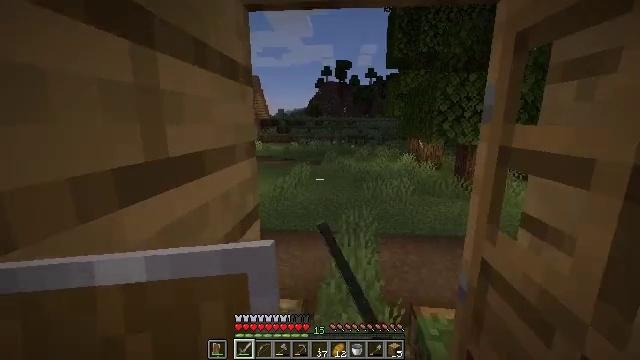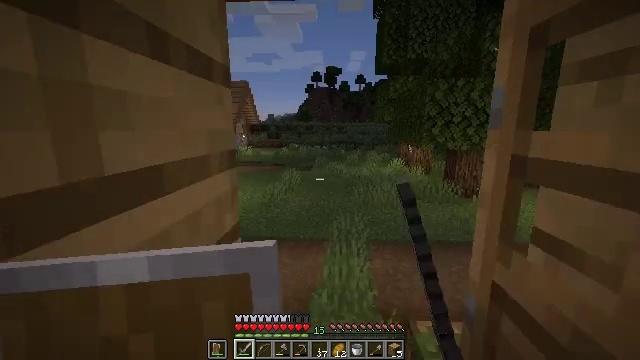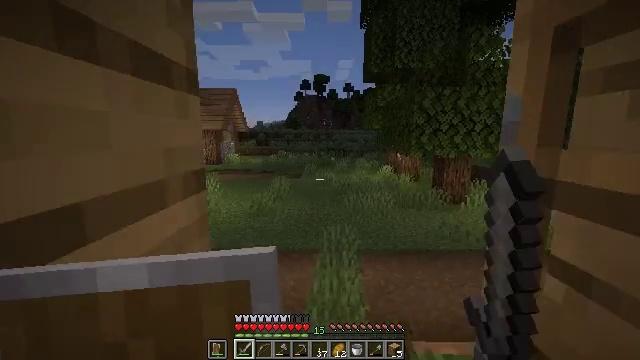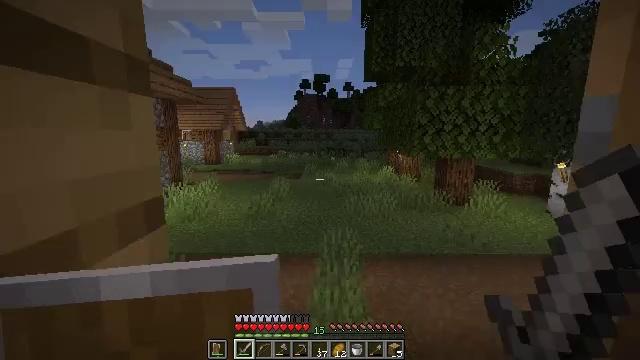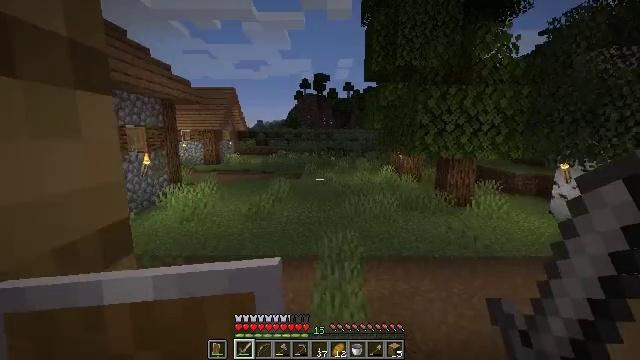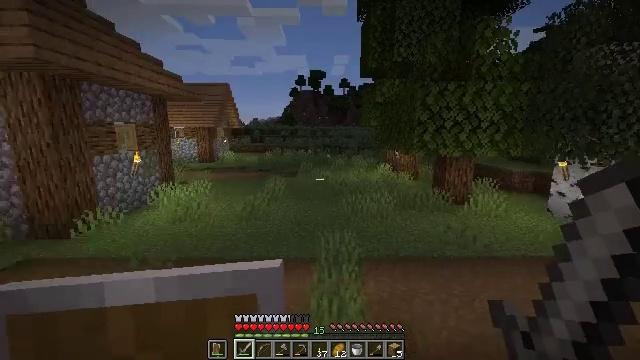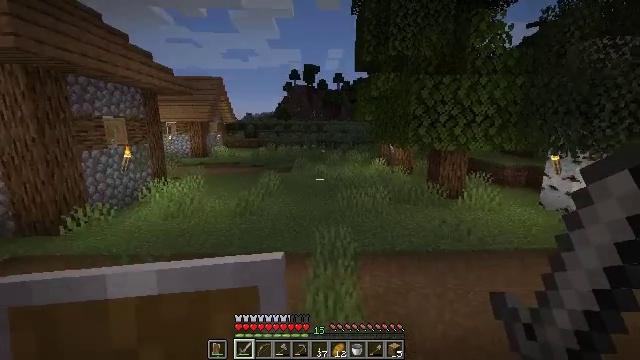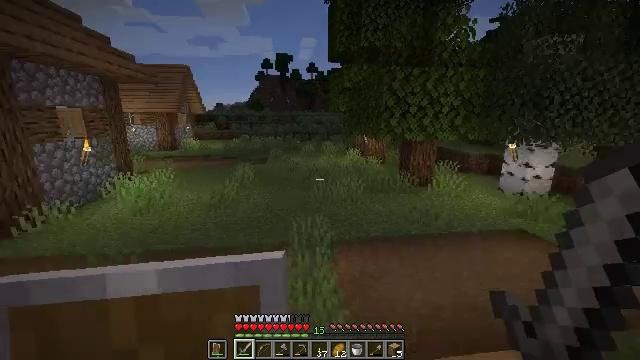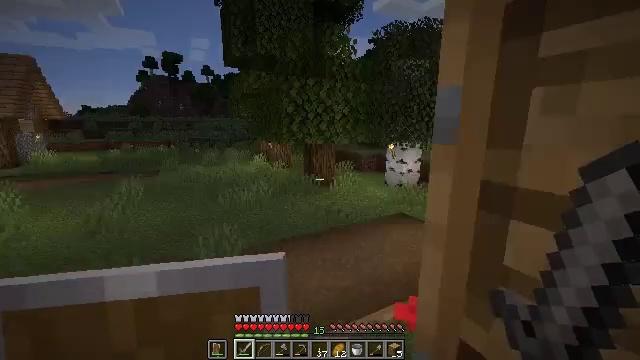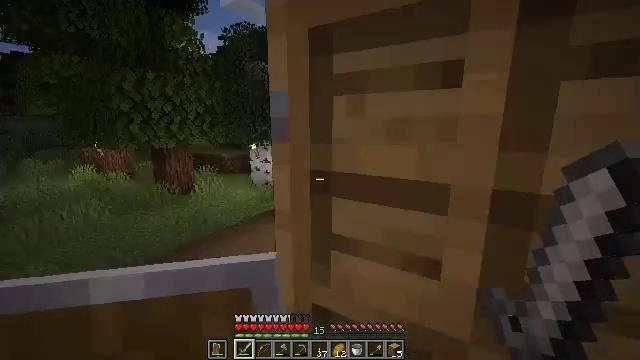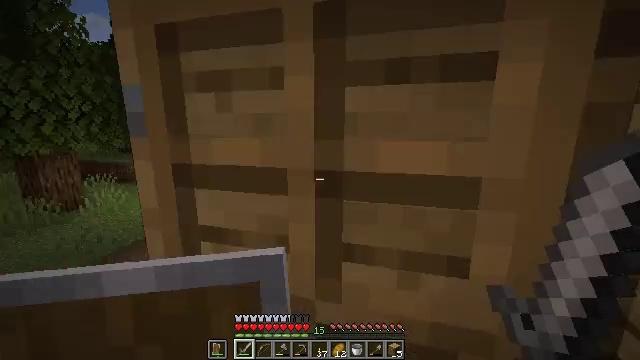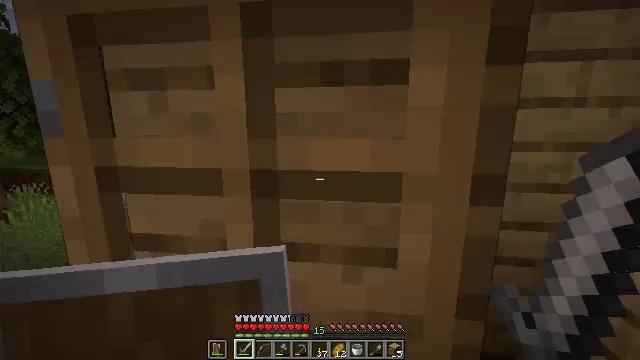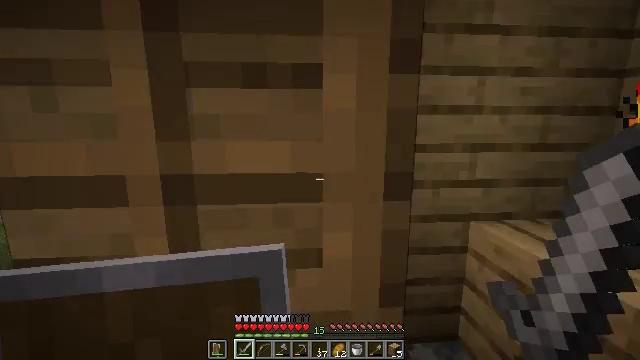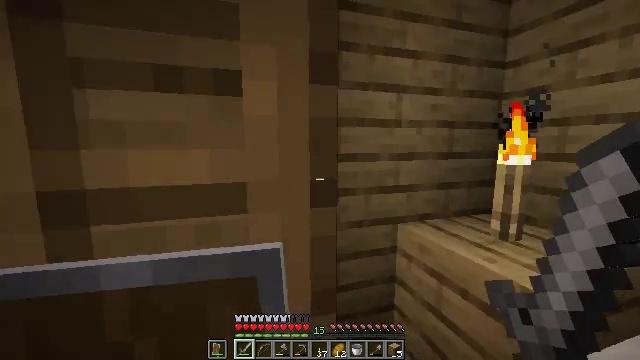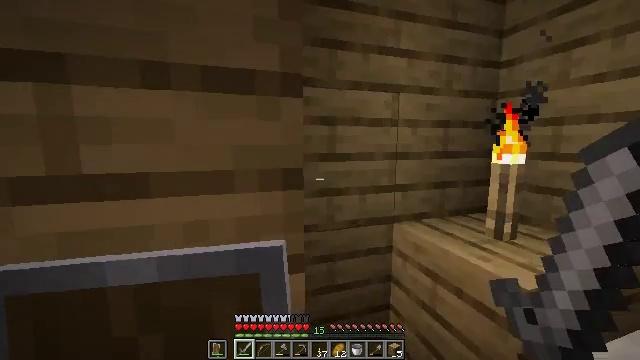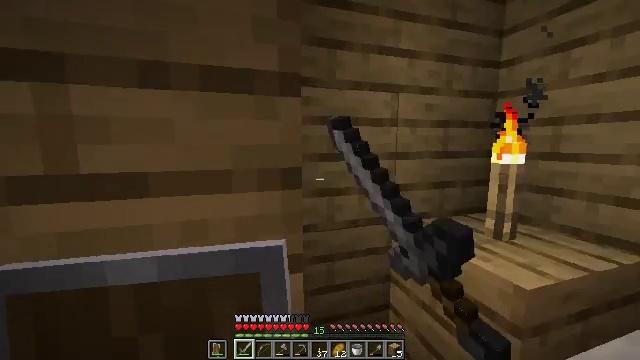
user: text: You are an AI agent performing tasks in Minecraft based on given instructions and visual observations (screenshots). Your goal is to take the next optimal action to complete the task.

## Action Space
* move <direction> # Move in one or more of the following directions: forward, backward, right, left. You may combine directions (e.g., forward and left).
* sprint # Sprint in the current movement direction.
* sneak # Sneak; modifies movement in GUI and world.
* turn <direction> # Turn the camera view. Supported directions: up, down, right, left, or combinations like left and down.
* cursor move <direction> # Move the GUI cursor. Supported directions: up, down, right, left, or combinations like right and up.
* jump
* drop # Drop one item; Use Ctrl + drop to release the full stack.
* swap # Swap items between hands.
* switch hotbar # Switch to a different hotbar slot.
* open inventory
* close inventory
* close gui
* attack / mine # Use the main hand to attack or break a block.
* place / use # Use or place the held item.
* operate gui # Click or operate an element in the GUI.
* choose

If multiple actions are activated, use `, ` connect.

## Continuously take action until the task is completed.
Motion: motion action
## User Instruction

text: Gather some oak stairs for reuse.
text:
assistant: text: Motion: move forward, turn right and up
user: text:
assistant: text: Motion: move forward, turn right and up
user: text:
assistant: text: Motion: move forward
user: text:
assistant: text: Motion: move forward
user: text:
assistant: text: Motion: no_op
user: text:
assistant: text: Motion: move back, turn right and down
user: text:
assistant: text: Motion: move back, turn right and down
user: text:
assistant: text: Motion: move back, turn right and up
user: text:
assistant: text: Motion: move back, turn right
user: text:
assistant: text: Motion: move back, turn right
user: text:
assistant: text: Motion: move back, turn right
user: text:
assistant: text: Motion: turn right and up
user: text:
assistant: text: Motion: turn right and up
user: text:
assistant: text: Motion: use / place
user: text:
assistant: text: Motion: use / place
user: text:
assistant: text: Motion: no_op
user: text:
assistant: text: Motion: move right, turn right
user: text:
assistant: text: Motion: move forward and move right, turn right and down
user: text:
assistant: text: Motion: move forward and move right, turn right and down
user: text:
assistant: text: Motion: move forward and move right, turn right and down
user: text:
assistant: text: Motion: move forward, turn left and down
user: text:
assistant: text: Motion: turn left and down
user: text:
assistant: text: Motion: turn right and down
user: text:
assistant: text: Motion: turn right and down
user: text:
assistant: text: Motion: use / place
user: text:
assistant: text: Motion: use / place
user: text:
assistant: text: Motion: no_op
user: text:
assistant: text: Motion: no_op
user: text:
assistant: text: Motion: no_op
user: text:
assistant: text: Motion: no_op